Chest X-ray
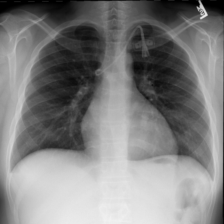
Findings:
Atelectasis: negative
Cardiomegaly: negative
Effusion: negative
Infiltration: negative
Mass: negative
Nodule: negative
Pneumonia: negative
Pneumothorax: negative
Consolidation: negative
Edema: negative
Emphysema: negative
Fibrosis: negative
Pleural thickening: negative
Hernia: negative